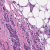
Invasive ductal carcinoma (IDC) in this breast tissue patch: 1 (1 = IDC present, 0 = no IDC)